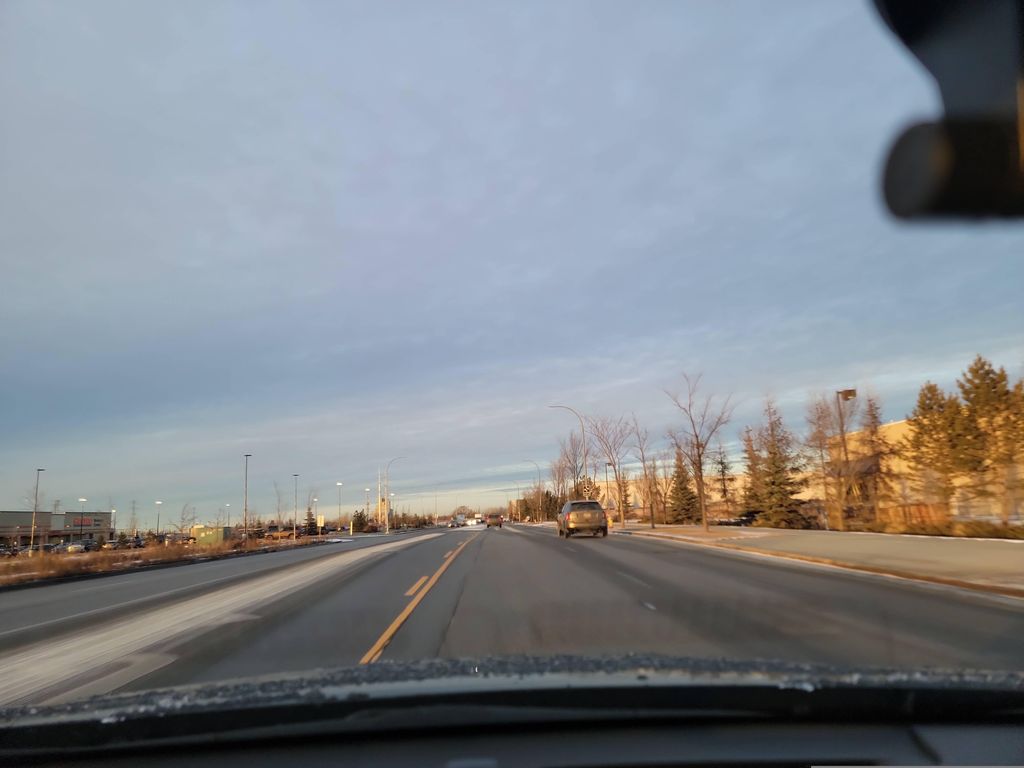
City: edmonton